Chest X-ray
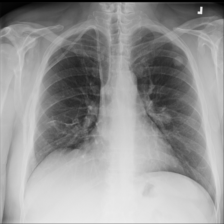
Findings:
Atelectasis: negative
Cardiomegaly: negative
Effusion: negative
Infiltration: negative
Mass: negative
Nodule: positive
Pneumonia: negative
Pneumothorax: negative
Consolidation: negative
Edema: negative
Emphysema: negative
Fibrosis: negative
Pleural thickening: negative
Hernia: negative